Question: I'm having a problem where IntelliJ 13.1.4, when running a unit test, can't find a 'ServiceLoader' file in the 'src/test/resources' directory of my module.
Please note before answering that I've done all of the following:
1. The module is a Gradle project, and if I run gradle test the unit test runs fine.
2. I've run this unit test successfully in IntelliJ in the past, and it found the module. (Maybe an earlier version of IntelliJ?)
3. I've double checked the IntelliJ module settings and the src/test/resources directory is marked as being a test resources directory. (See screenshot below.)
4. I'm dumping the unit test class's classloader's classpath in the class; it has the build/classes/test/ and build/classes/java directories, but neither build/resources/test/ nor build/resources/main/.
5. I've clicked the button to refresh all Gradle projects.
Any ideas on what else could be causing IntelliJ to fail here?
---
Screenshot of my module configuration, showing the Test Resource Folders setting.

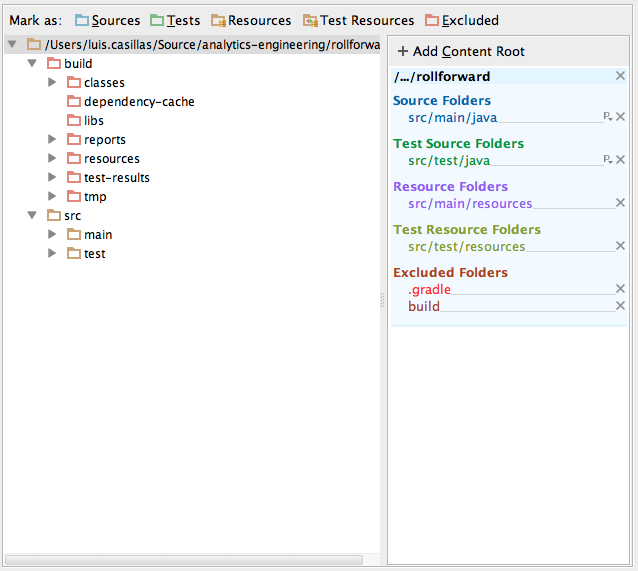
Answer: I managed to get it working better by creating a 'test-resources' directory parallel to the 'test' directory (!).
Still seeing intermittent problems with this, though. Those times, it's possible to open the IntelliJ project settings and define the test resources as instead (the Gradle project will remain unchanged).
Must be an IntelliJ bug, as I've experienced the same thing in Android Studio.
I <URL> to the issue.
Add the following at the end of the Gradle config (and specify your test resources path):
'''
task copyTestResources(type: Copy) {
from "${projectDir}/src/test/resources"
into "${buildDir}/classes/test"
}
processTestResources.dependsOn copyTestResources
'''